Question: I'm using <URL>. This still leaves me with one other issue: the accordion will slide down and grow in height, but and after that to the appropriate height.
<URL> demonstrates the issue. Here's an illustration of the problem:

.
## Code to reproduce the issue
To <URL> this issue I've used the following code:
'''
<div class="accordion" id="accordion1">
<div class="accordion-group">
<div class="accordion-heading"> <a class="accordion-toggle" data-toggle="collapse" data-parent="#accordion1" href="#body1">First group</a>
</div>
<div class="accordion-body collapse" id="body1">
<div class="box-content">
<span>Body content!</span>
<select multiple="multiple" class="chzn-select">
<option>Option A</option><option>Option B</option><option>Option C</option><option>Option D</option><option>Option E</option><option>Option F</option><option>Option G</option>
</select>
</div>
</div>
</div>
</div>
'''
Activating the chosen dropdown with this code:
'''
$(document).ready(function() {
$('.chzn-select').chosen();
});
'''
And using this CSS for fixing mentioned overflow issue as well as some debugging aid:
'''
/* Styles for visualizing the problem: */
body, .box-content { padding: 10px; }
.accordion-body { background-color: #EEE; }
.accordion-heading { background-color: #DDD; }
/* Required to make sure the chosen select can expand outside the box: */
.collapse.in { overflow: visible; }
'''
.
## Things I've tried:
There are several things I've tried to resolve this:
- <URL>
.
## Question
How can you prevent the accordion to grow too much height in the first place, and make it grow to the correct size straight away?
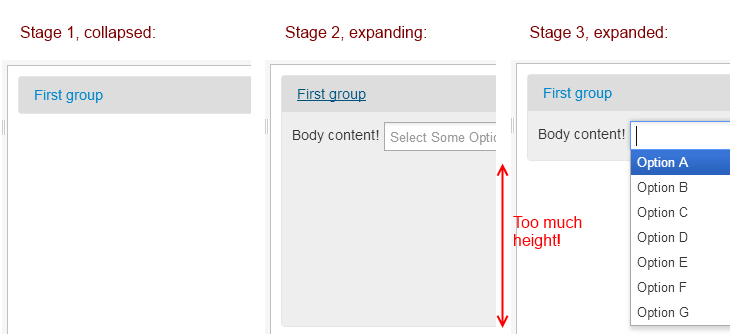
Answer: It can be done with little bit of js, see <URL>. The relevant code:
'''
$(document).ready(function() {
$('.chzn-select').chosen();
$(".box-content") .hover(function(){
$(".chzn-container .chzn-drop") .css({"display":"block"});
},function(){
$(".chzn-container .chzn-drop") .css({"display":"none"});
});
});
'''
Alternatively but along the same lines, you can use the following CSS to fix the problem:
'''
.accordion-body .chzn-container .chzn-drop { display: none; }
.accordion-body[style="height: auto;"] .chzn-container .chzn-drop { display: block; }
'''
See <URL> for a demo.